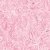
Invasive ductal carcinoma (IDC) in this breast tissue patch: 0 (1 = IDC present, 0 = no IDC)